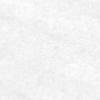
Label: no_change